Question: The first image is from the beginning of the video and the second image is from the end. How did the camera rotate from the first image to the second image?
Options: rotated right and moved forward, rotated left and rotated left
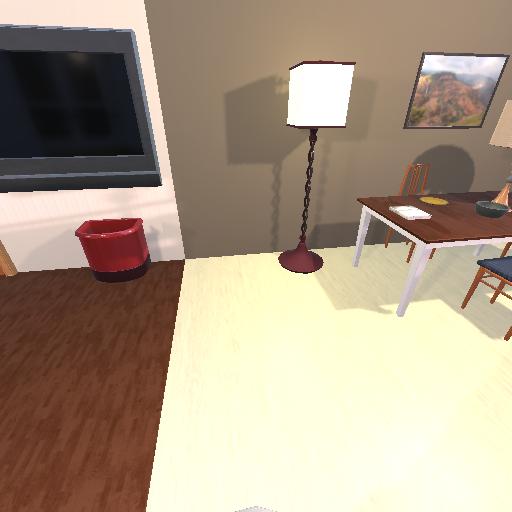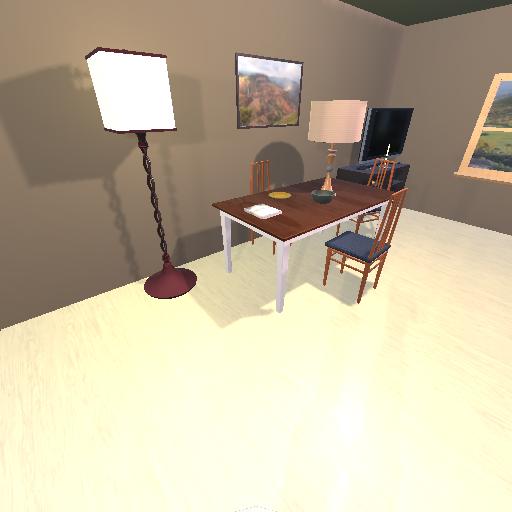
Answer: rotated right and moved forward